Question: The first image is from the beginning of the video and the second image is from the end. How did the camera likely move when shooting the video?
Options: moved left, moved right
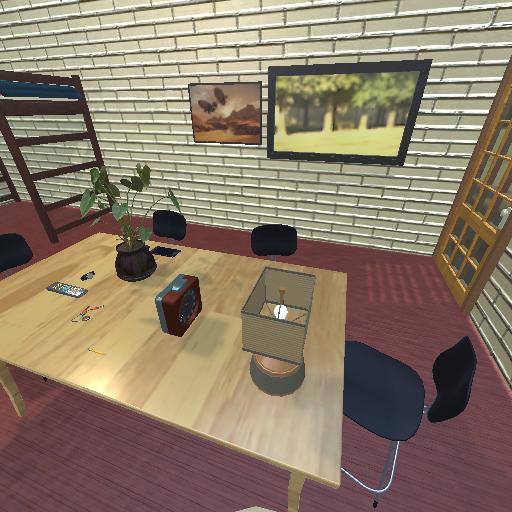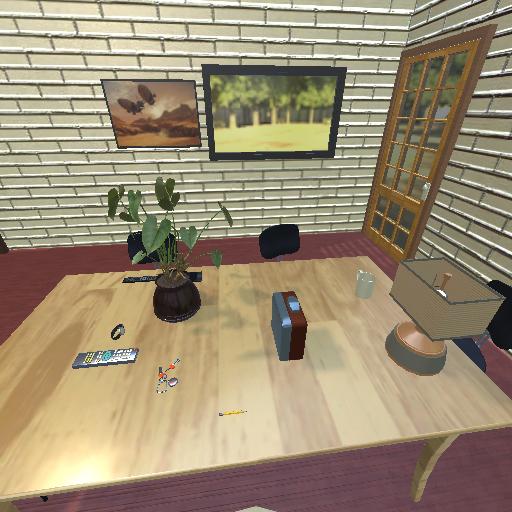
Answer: moved left